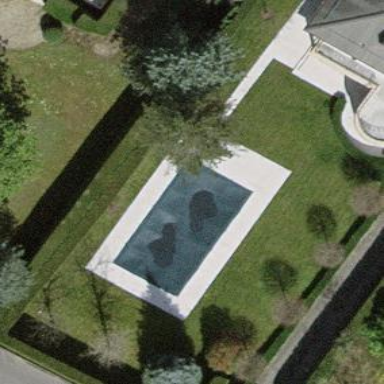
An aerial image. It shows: Outdoor swimming pool on leisure land.